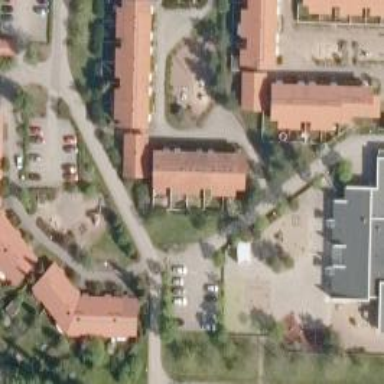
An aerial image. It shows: Charming neighbourhood.